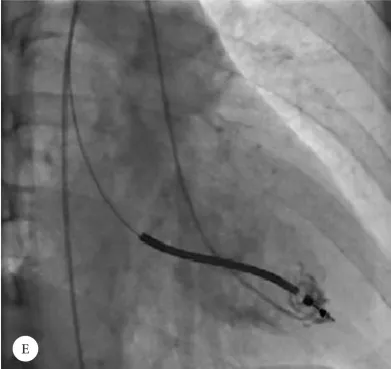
Left ventriculography in the RAO view shows a good left ventricular size and function (E).
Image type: radiology (x_ray)